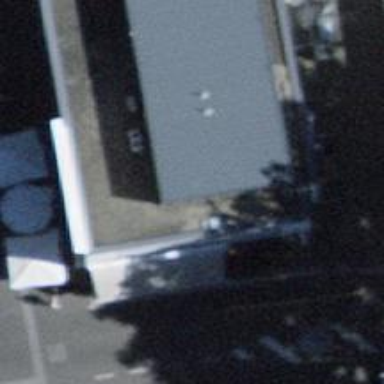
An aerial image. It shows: Cafe.